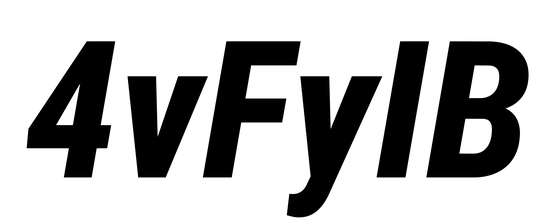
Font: Roboto-Italic_Condensed_ExtraBold_Italic